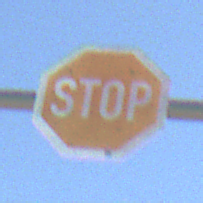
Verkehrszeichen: Stop
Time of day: Midday
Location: Outdoor (RoadRail)
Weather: Clear
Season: Summer
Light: Natural